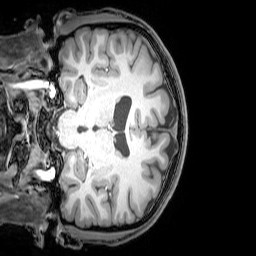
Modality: T1w
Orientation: coronal
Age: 21
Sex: male
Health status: healthy
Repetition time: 0.081 s
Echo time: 0.037 s